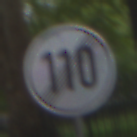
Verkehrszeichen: EndeGeschwindigkeit110
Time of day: MorningAfternoon
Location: Outdoor (Urban)
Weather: Overcast
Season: NotSpecified
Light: Natural